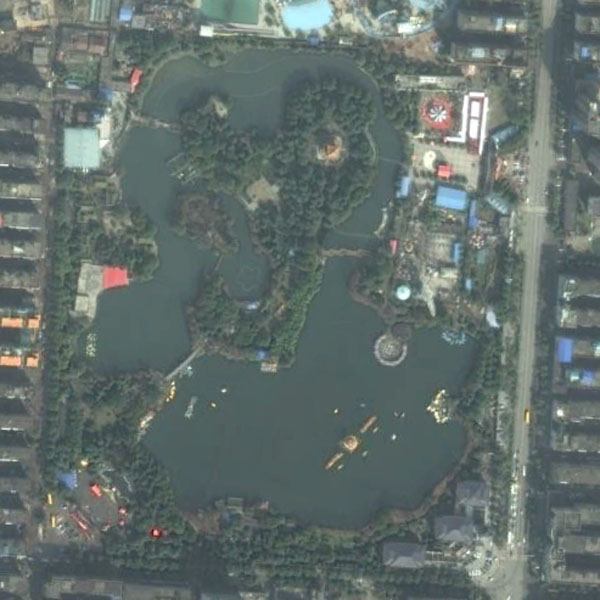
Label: Park